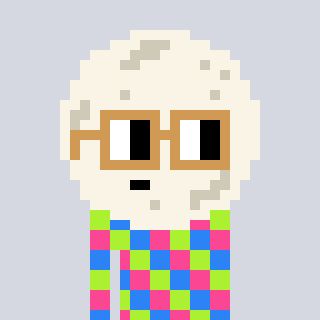
a pixel art character with square brown glasses, a moon-shaped head and a red-colored body on a cool background